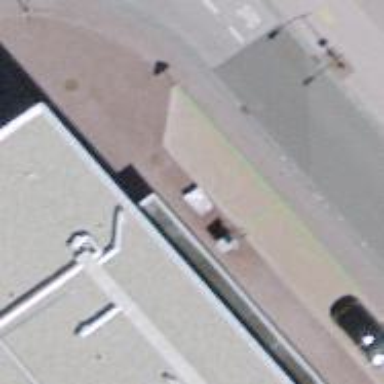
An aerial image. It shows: Charging station.